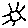
Label: sun